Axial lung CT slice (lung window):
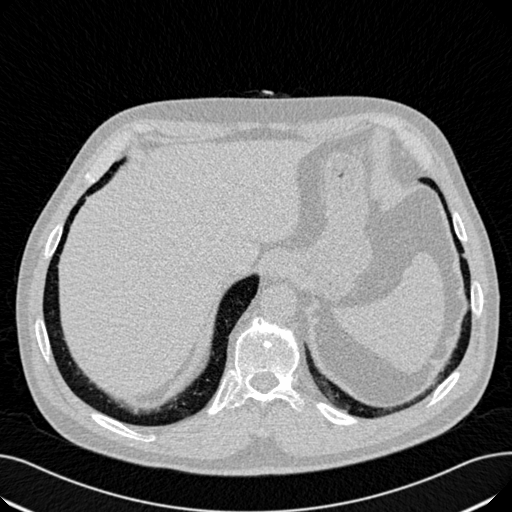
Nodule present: no